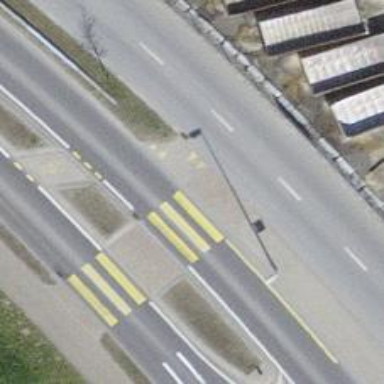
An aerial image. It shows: Marked pedestrian crossing with zebra designation and central island.